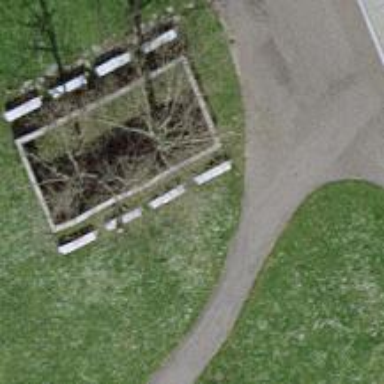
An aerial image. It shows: Bench for seating.